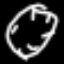
Label: clock